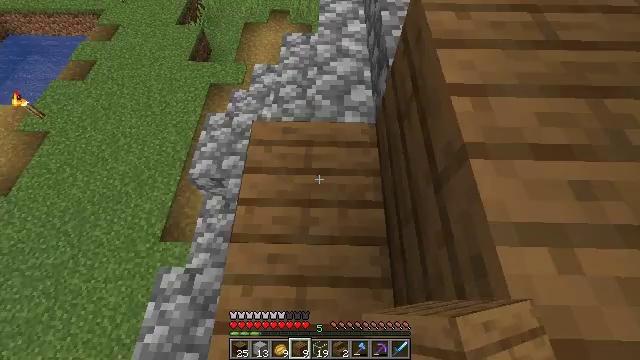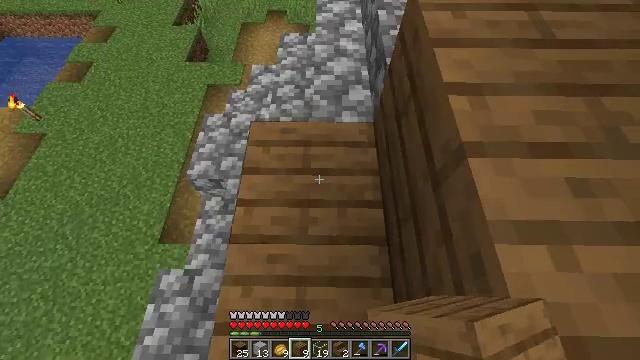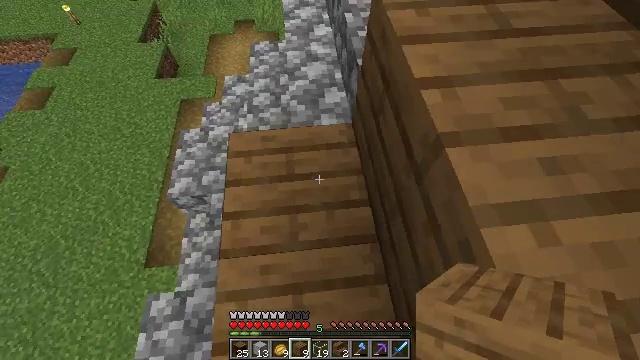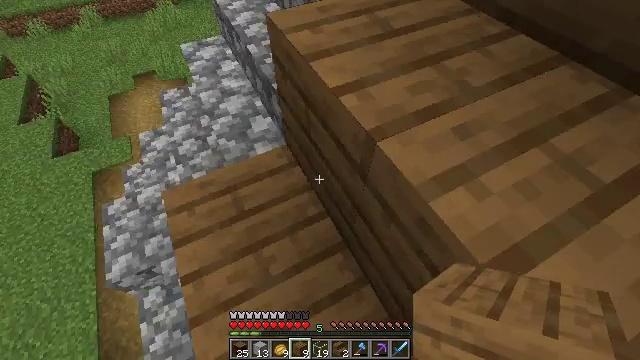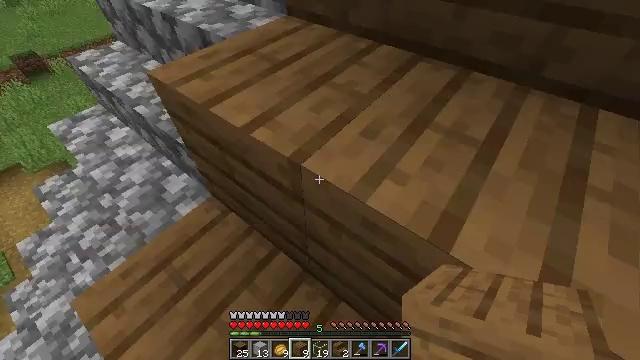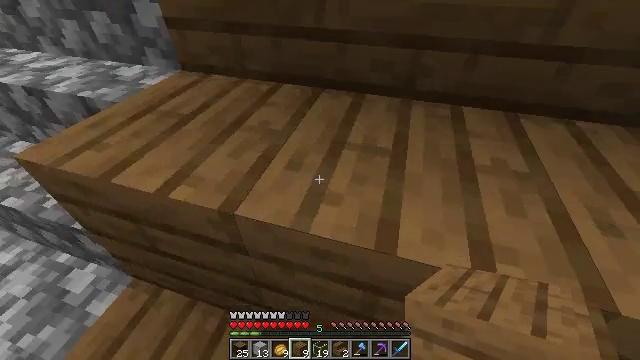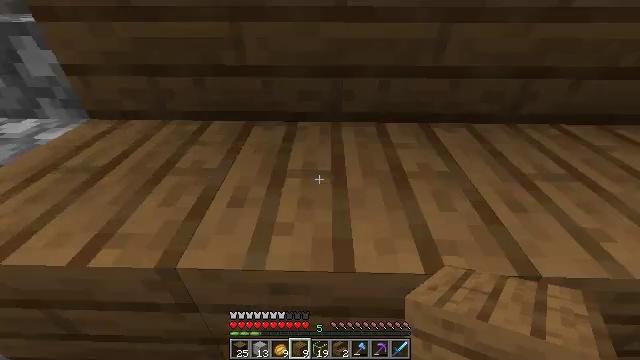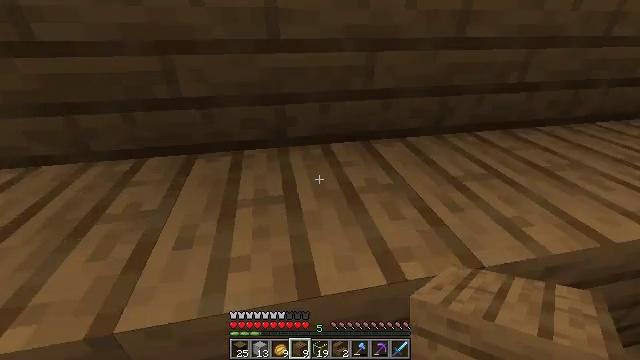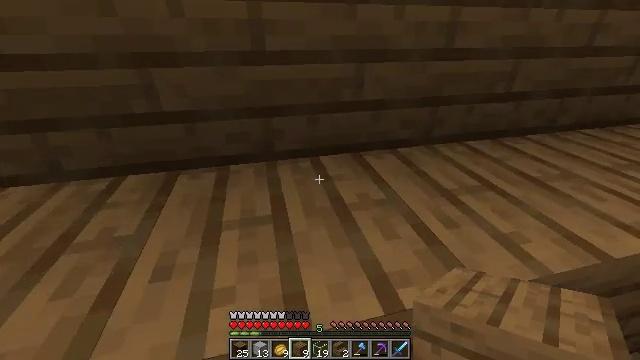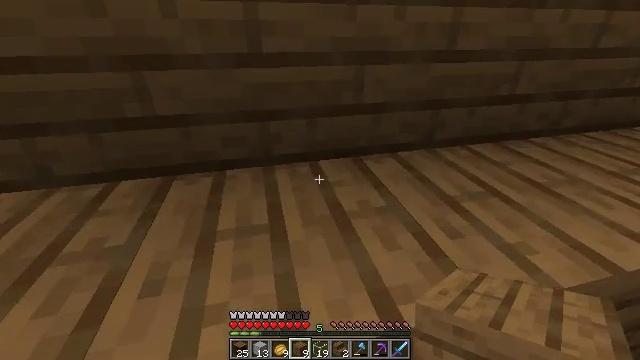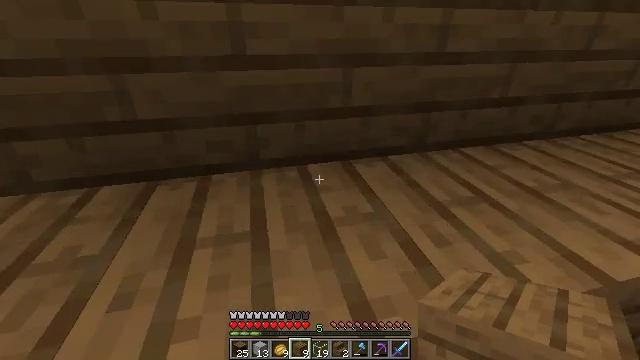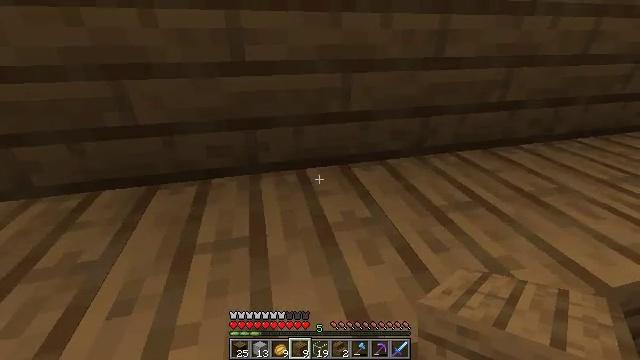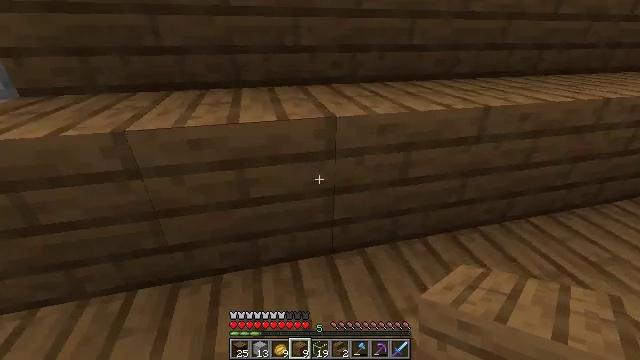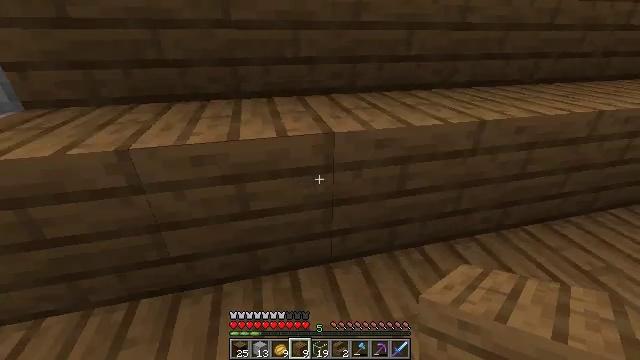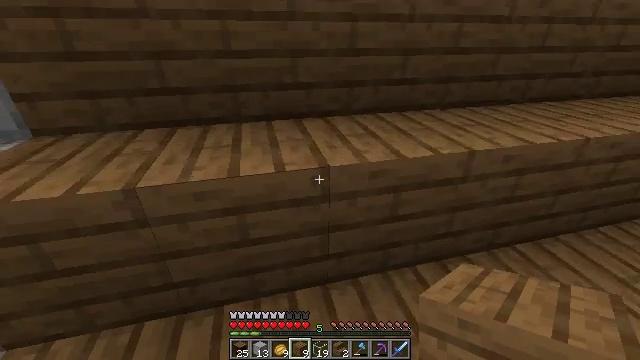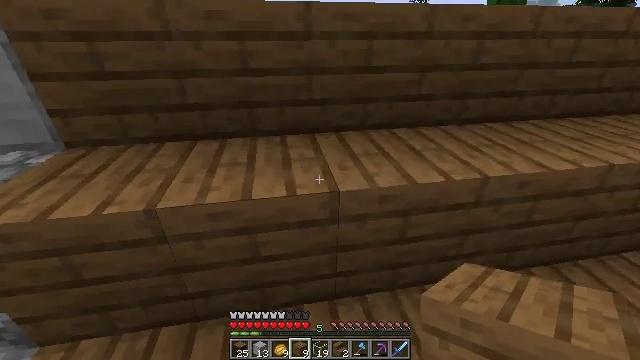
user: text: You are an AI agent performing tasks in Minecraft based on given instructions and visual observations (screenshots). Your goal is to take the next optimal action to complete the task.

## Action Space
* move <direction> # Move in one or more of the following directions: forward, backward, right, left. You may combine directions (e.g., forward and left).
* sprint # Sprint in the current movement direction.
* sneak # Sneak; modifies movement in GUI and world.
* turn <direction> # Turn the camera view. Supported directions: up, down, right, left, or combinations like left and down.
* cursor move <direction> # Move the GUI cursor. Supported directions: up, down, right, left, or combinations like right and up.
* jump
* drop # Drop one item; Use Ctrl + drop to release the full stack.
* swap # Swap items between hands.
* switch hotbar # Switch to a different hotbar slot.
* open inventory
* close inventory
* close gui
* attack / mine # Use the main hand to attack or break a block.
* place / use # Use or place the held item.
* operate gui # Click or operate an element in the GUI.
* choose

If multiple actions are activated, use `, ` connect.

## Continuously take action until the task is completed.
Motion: motion action
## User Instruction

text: Collect the cobblestone stairs.
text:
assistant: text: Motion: no_op
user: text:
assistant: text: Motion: turn right
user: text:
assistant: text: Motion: turn right and up
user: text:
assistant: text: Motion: turn right and up
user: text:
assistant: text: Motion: turn right and up
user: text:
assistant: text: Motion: turn right and up
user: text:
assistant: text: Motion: turn right and up
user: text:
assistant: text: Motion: move forward, turn right and up
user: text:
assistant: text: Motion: move forward
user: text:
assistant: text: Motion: move forward
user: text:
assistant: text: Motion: move forward, jump
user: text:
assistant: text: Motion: move forward, jump
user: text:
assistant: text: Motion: move forward, jump
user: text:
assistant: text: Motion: move forward, jump
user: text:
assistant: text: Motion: move forward, turn left, jump
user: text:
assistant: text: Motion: move forward, turn left and down, jump
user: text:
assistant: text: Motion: move forward, turn left, jump
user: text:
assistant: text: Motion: move forward, turn left, jump
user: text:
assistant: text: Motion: move forward, jump
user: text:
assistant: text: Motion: move forward, jump
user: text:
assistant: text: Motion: move forward, jump
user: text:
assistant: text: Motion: move forward, jump
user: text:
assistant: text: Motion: move forward, jump
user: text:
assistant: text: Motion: move forward, jump
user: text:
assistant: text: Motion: move forward, jump
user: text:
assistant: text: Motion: move forward, jump
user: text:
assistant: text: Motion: move forward, jump
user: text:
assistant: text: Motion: move forward, jump
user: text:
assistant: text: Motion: move forward, turn down, jump
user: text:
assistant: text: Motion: move forward, jump